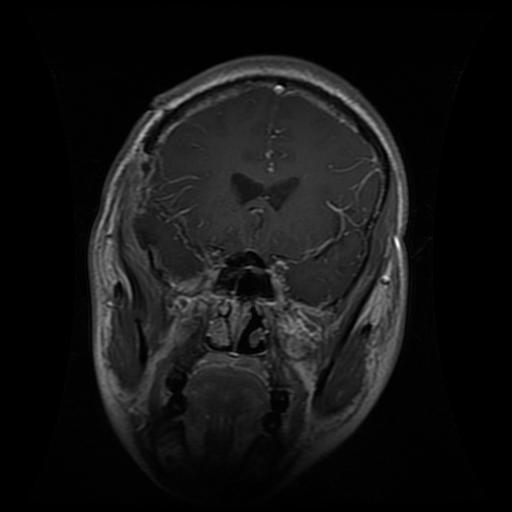
Label: glioma